Question: DatabaseReference myRef = database.getReference("Students").child(user.getUid());

'''
myRef.addValueEventListener(new ValueEventListener() {
@Override
public void onDataChange(@NonNull DataSnapshot snapshot) {
String s1 = (String) snapshot.child("courses").child("1").child("name").getValue();
'''
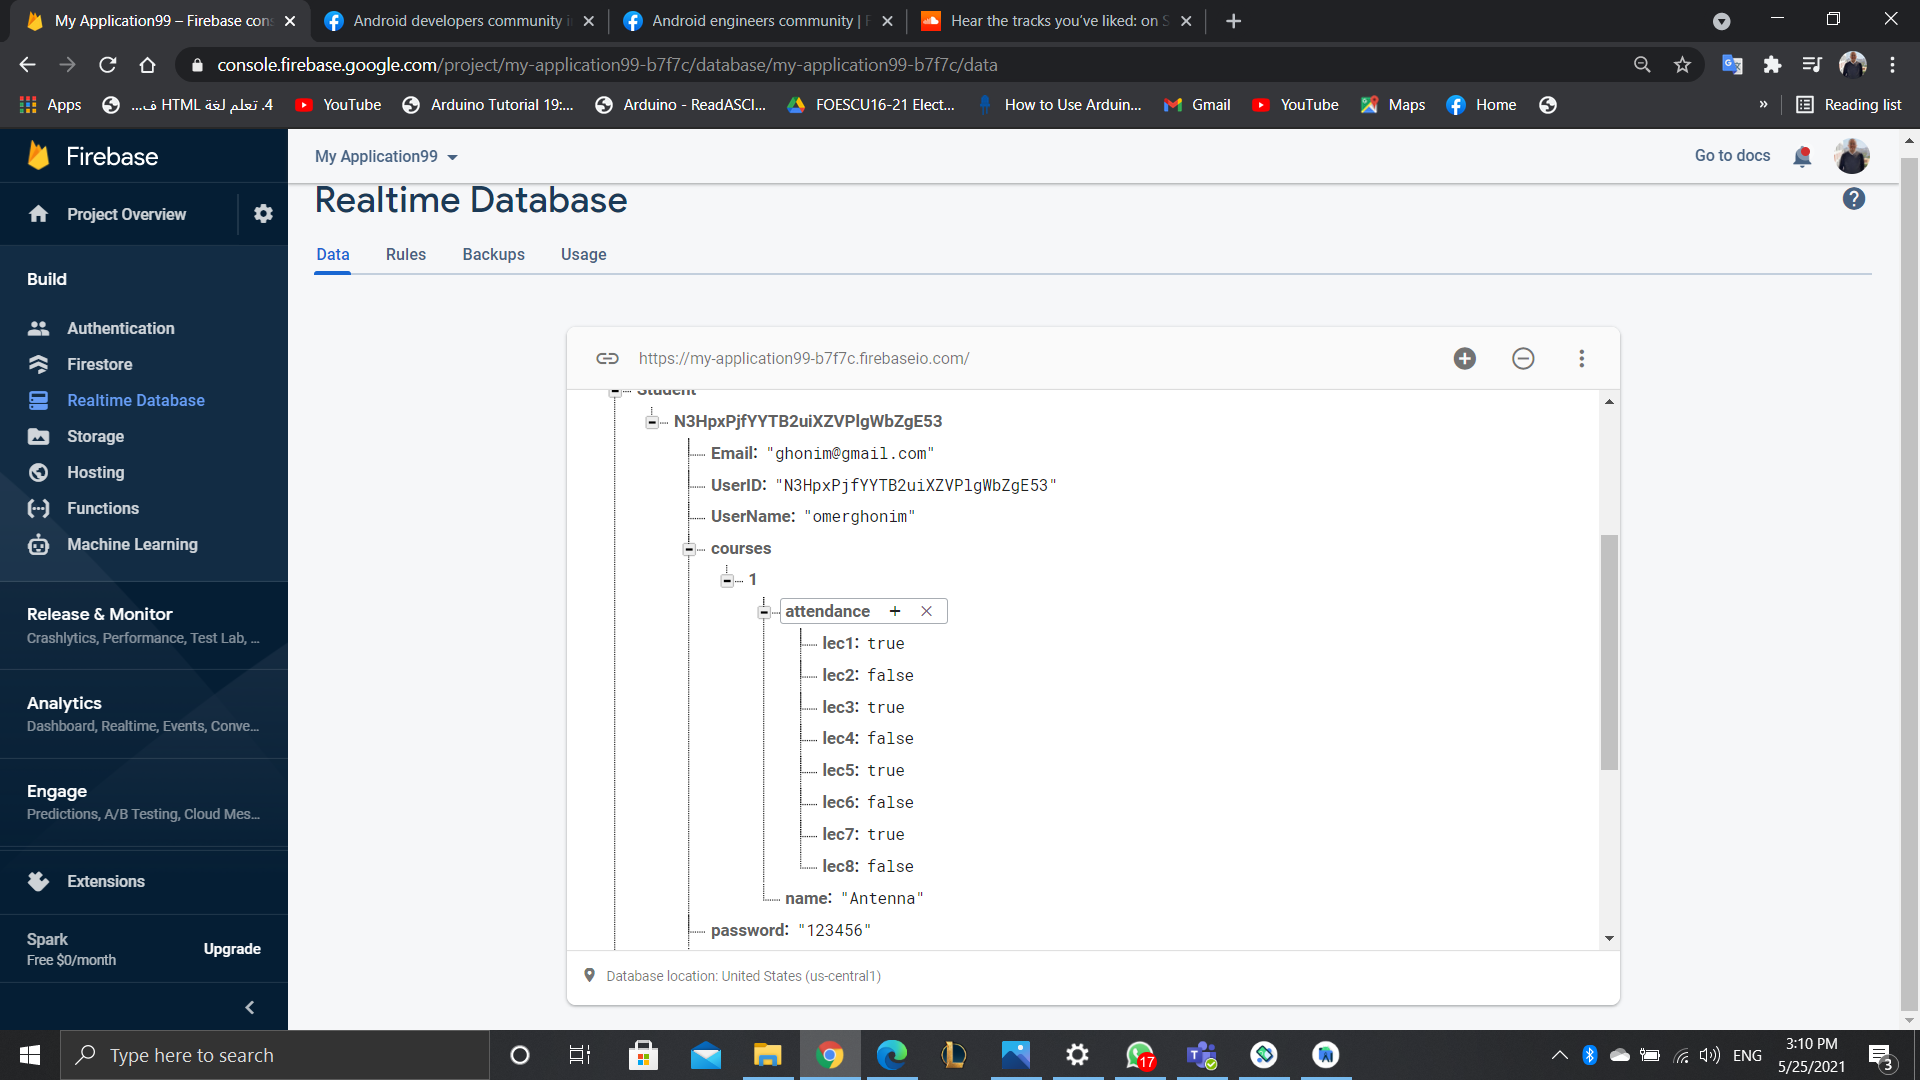
Answer: First of all your DatabaseReference isn't right, u have "Students" and your node is named "Student", change it and then try this. Where i wrote "yourTextView" place the view where you want to set the text.
'''
myRef.addValueEventListener(new ValueEventListener() {
@Override
public void onDataChange(@NonNull DataSnapshot snapshot) {
String s1 = snapshot.child("courses").child("1").child("name").getValue().toString();
yourTextView.setText(s1);
'''
Hope this works for you!